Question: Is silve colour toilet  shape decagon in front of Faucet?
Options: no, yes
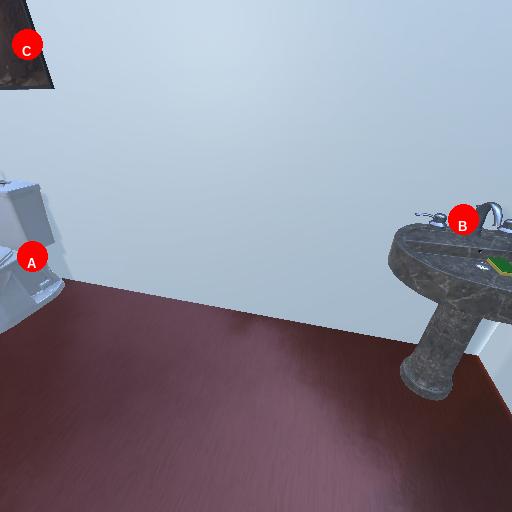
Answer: no